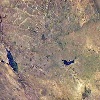
Label: land